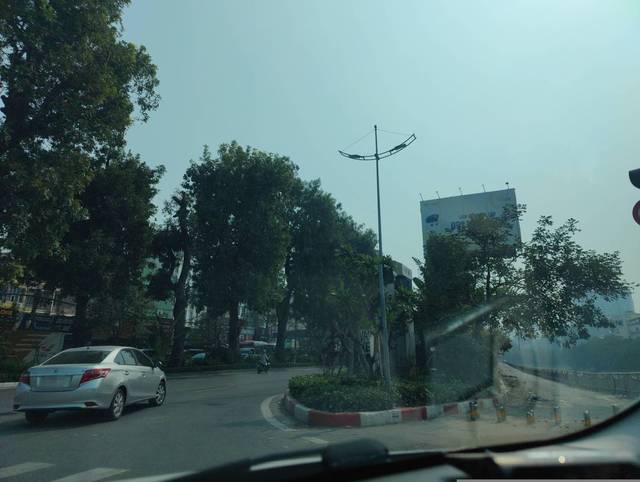
Region: Vietnam
Coordinates: 21.02, 105.802